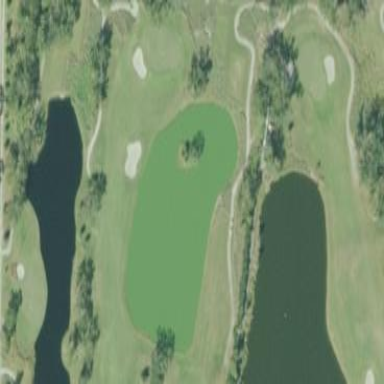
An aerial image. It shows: Picturesque scene of golf course with lateral water hazard.